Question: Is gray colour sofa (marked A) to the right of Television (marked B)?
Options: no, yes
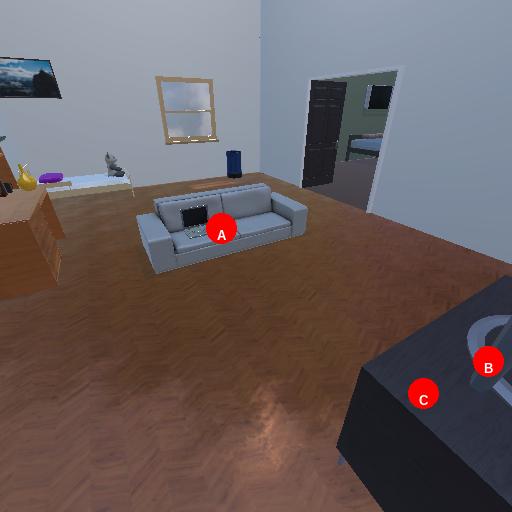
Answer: no